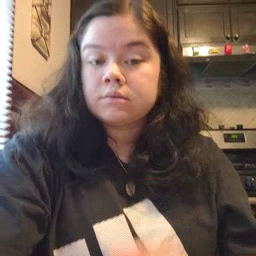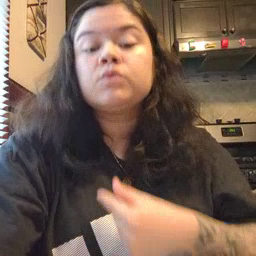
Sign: giraffe